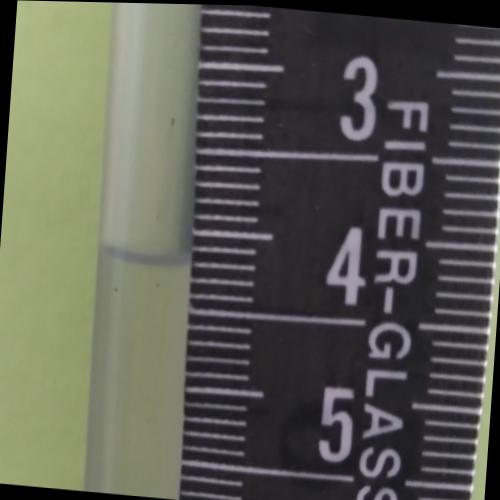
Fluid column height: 4.2 cm